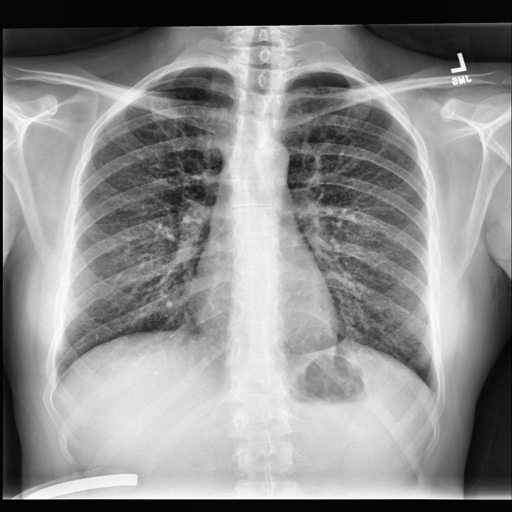
Finding: NORMAL